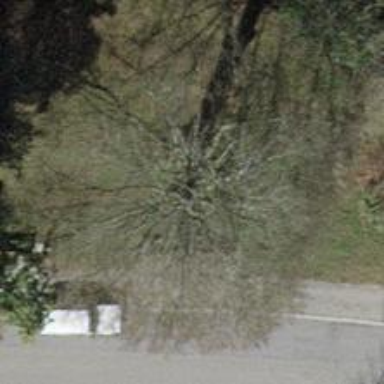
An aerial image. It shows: Brown bench.